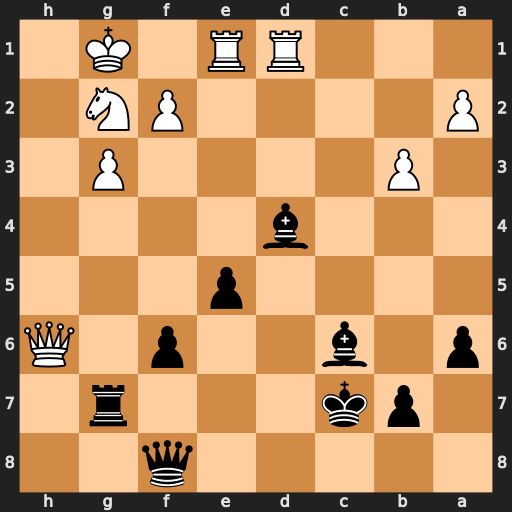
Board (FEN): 5q2/1pk3r1/p1b2p1Q/4p3/3b4/1P4P1/P4PN1/3RR1K1
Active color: b
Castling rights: -
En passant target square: -
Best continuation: Rxg3 Qxf8 Rxg2+